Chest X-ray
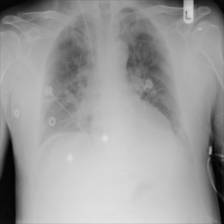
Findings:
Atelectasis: negative
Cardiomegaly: negative
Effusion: negative
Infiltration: negative
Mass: negative
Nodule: negative
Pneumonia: negative
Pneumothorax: negative
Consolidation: negative
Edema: negative
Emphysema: negative
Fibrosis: negative
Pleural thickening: negative
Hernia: negative